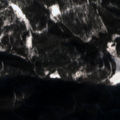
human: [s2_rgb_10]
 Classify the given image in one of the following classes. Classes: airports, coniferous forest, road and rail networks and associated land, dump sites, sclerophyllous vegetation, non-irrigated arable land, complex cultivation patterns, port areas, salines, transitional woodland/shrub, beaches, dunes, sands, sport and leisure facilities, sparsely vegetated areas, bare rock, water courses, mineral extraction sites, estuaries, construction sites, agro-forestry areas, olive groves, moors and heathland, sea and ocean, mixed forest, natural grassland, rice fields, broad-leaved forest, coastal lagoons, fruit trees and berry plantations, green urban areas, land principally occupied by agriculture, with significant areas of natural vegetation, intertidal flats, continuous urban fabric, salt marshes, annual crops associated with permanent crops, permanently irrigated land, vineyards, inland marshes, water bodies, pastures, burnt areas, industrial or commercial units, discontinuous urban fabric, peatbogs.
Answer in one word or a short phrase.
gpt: pastures, coniferous forest, mixed forest